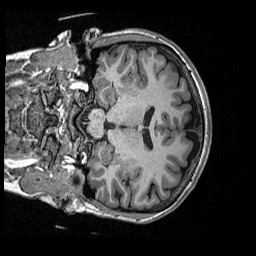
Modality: T1w
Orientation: coronal
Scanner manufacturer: ge
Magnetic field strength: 3 T
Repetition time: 2.349 s
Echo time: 0.002968 s